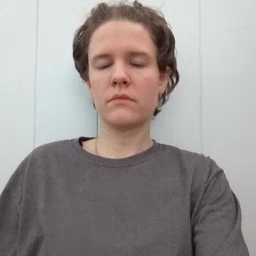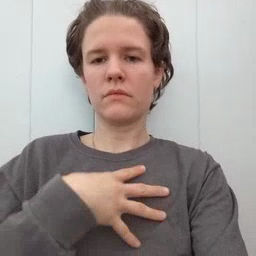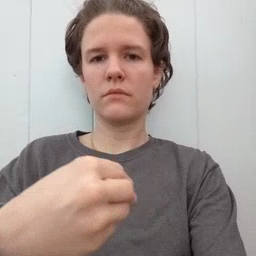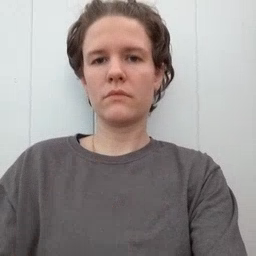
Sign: white